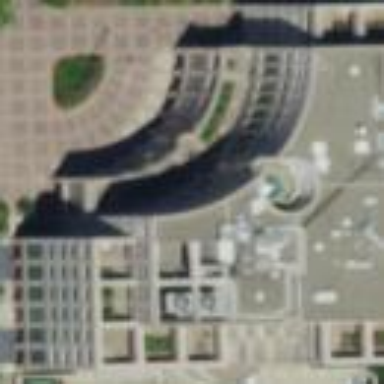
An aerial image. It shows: Hospital building.